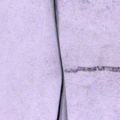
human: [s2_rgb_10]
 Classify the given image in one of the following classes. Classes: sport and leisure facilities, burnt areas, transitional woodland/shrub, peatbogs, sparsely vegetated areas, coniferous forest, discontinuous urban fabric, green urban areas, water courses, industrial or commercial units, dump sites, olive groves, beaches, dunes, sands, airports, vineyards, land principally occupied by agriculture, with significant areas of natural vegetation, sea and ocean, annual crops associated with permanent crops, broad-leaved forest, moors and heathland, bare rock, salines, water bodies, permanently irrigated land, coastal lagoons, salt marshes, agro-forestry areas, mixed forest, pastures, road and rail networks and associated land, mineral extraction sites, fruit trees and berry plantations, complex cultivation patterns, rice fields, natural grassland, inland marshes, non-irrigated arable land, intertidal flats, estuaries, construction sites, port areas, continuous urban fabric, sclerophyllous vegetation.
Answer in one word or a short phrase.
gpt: sea and ocean